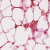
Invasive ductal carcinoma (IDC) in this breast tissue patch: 0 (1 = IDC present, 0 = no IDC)